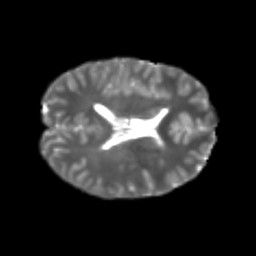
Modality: T2w
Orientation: axial
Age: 20
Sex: male
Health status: healthy
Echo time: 0.074 s